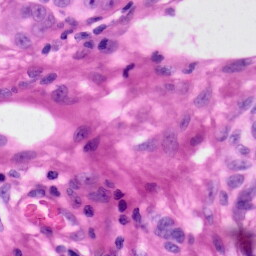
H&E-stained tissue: Skin